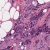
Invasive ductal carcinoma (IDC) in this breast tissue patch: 1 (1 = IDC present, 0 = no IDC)